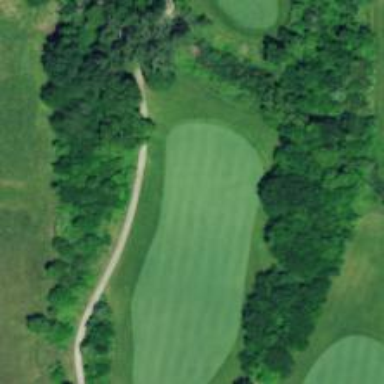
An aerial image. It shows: Golf hole.